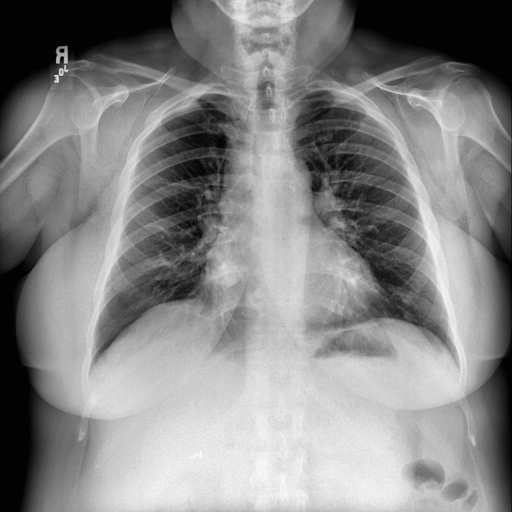
Finding: NORMAL